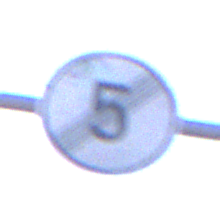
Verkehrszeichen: EndeGeschwindigkeit5
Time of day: MorningAfternoon
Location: Outdoor (Nature)
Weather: Clear
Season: NotSpecified
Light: Natural